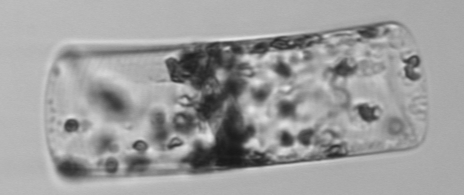
Label: Guinardia_flaccida